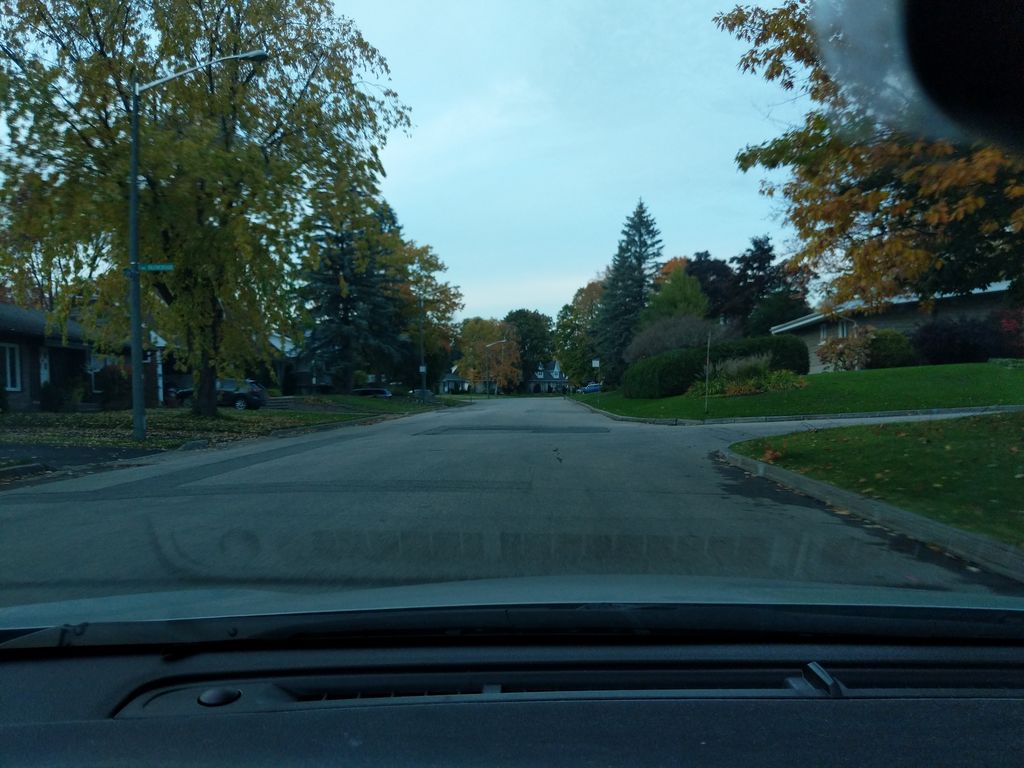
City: quebec_city